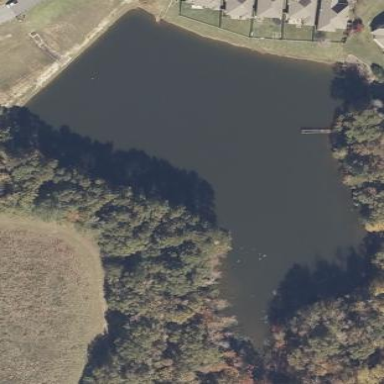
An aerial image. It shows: Serene pond surrounded by nature.